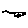
Label: bird